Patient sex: F
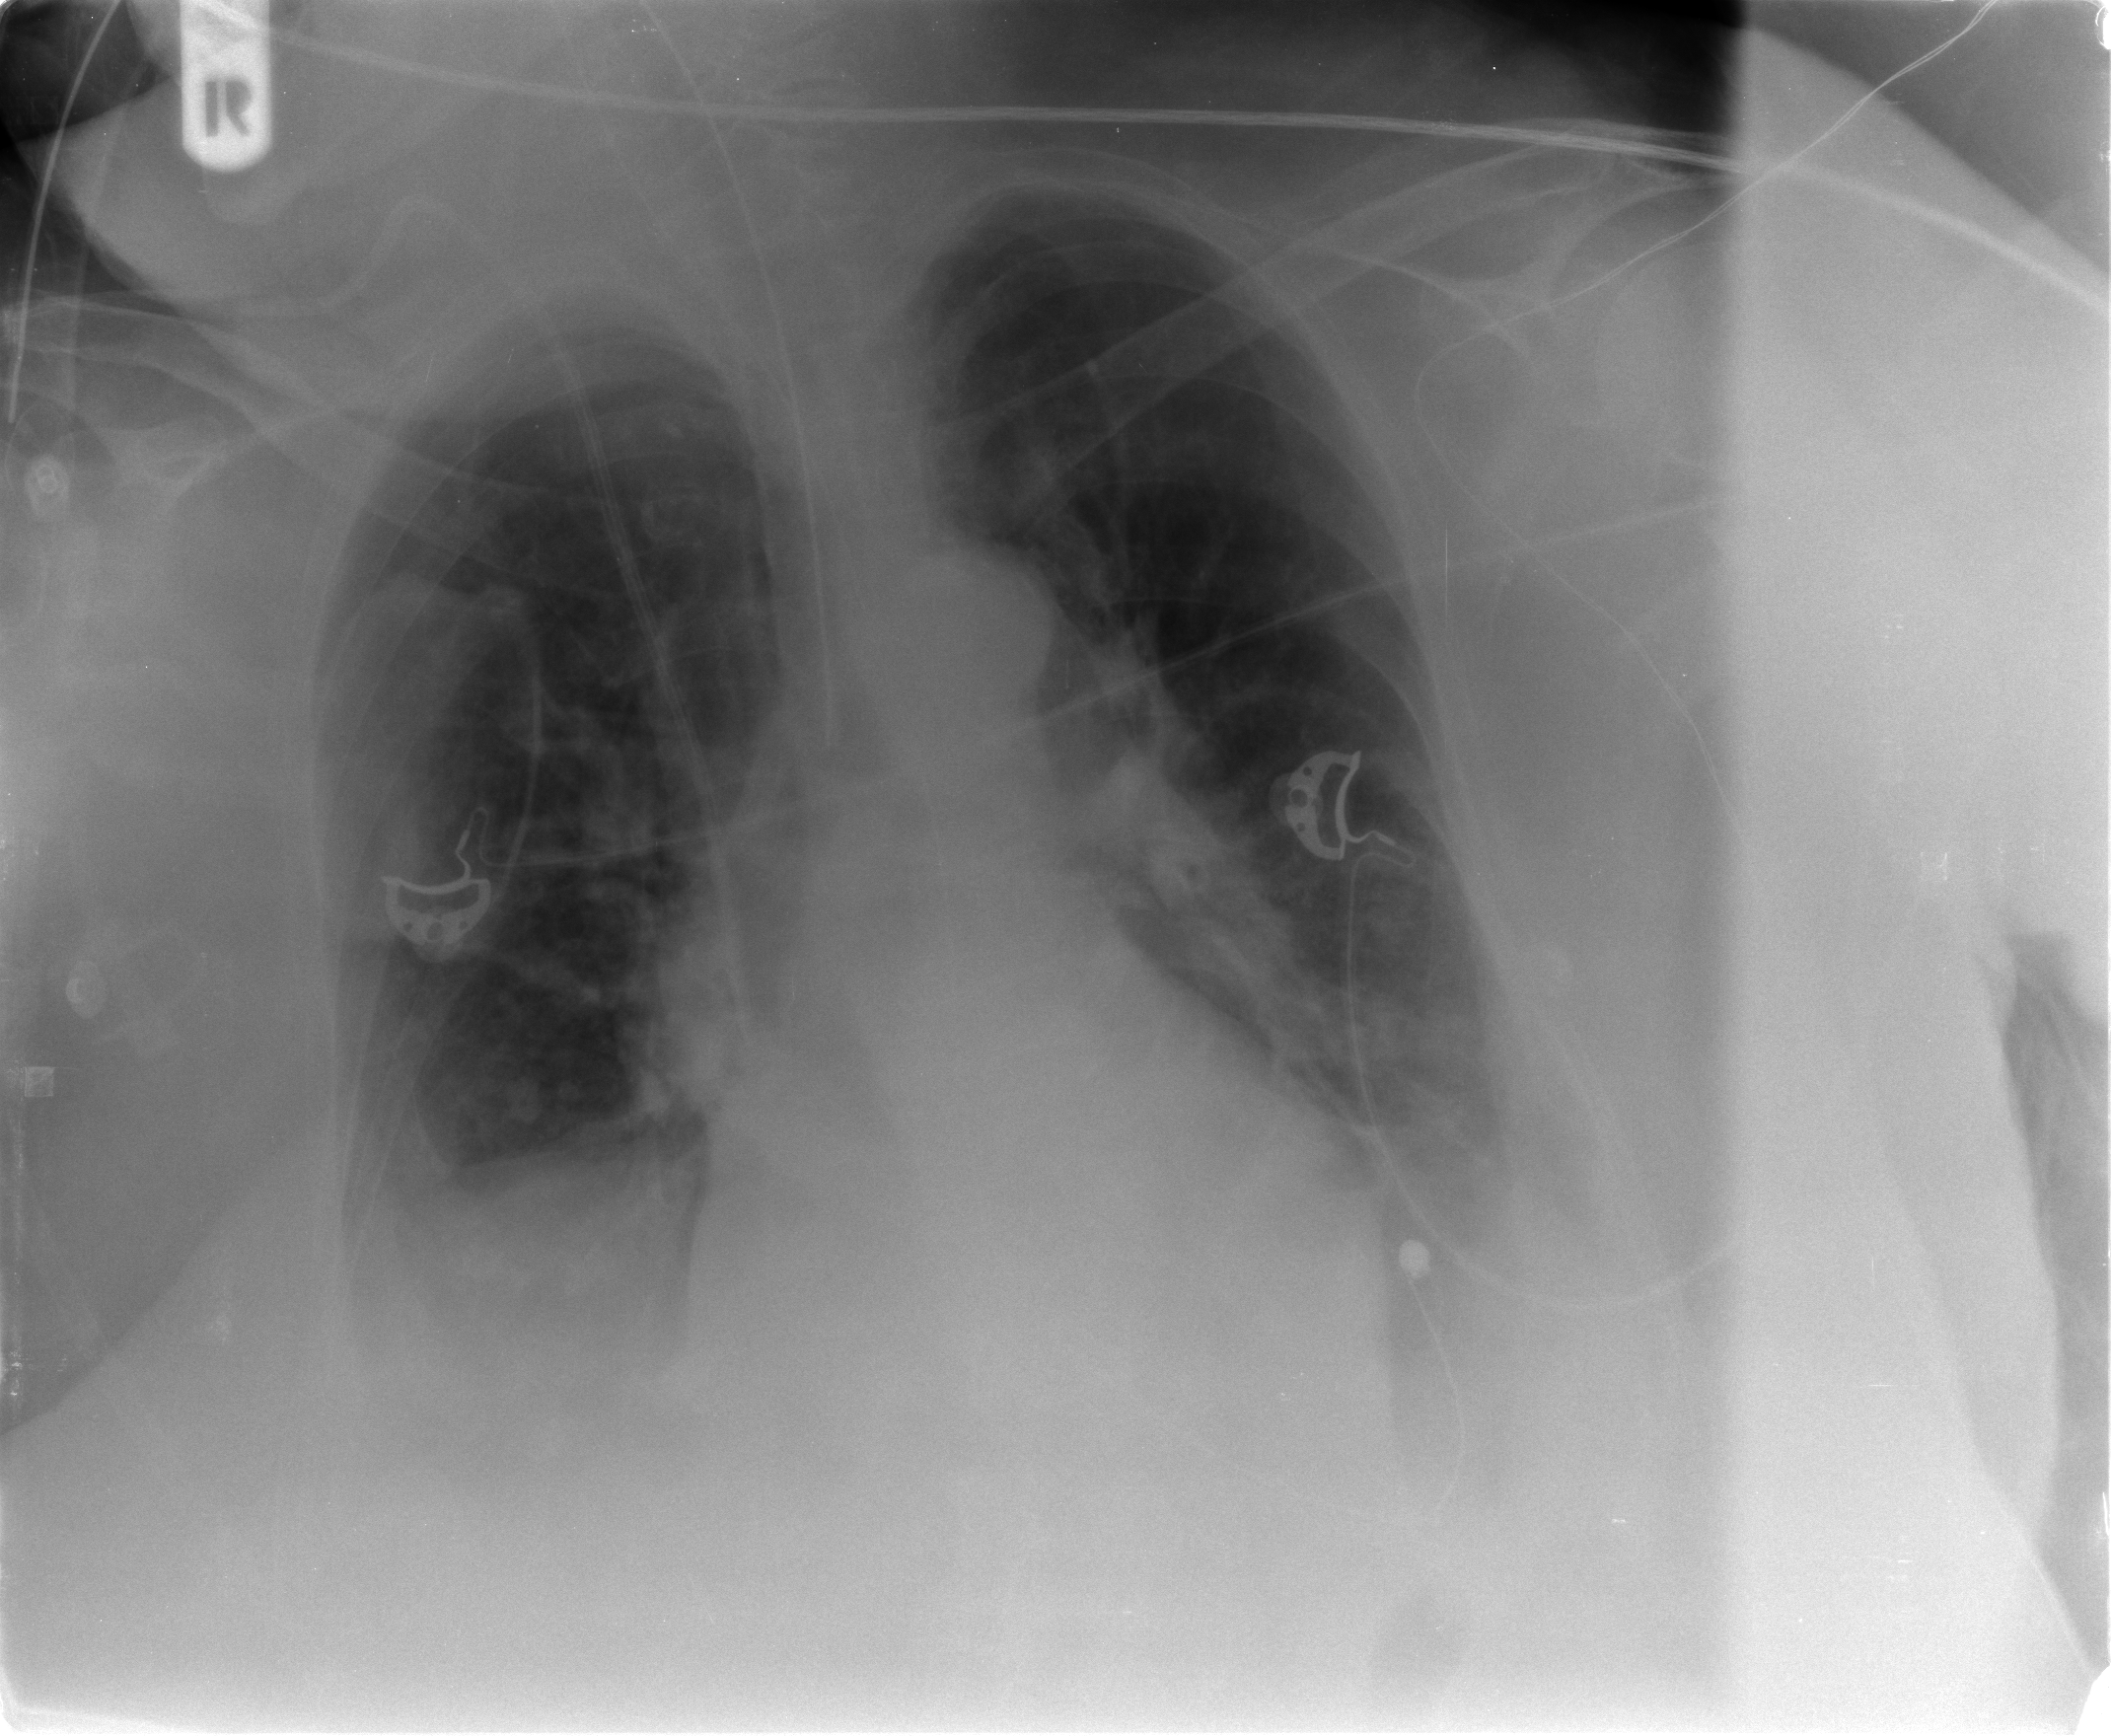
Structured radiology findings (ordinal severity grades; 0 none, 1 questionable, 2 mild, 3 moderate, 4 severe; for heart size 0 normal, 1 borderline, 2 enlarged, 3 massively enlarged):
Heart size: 0
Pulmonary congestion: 1
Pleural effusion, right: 2
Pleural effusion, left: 2
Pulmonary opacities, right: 1
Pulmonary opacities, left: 1
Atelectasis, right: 2
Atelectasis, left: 2